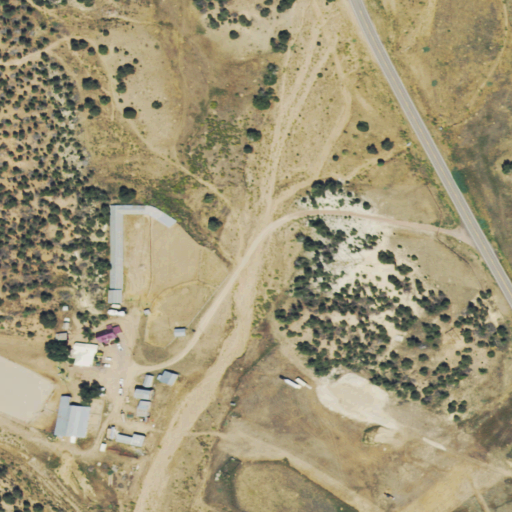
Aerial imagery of valley in Colorado named Sand Gulch containing shrub, evergreen forest, open development, low intensity development, grassland, and medium intensity development